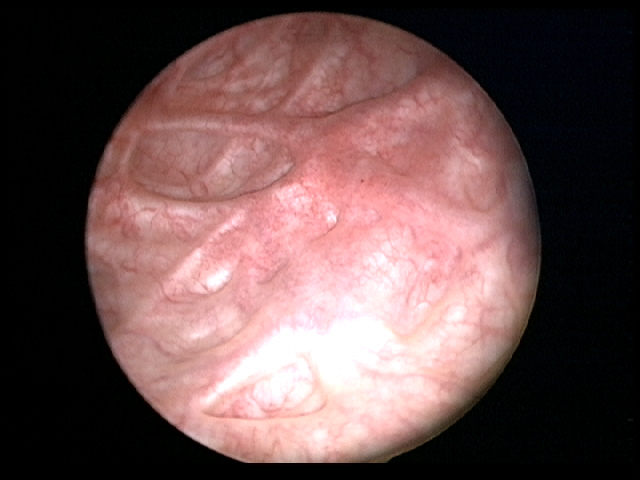
Modality: WLC
Class: Malignant
Subclass: CIS
Lesion: L1
Stage: Tis
Morphology: Non-papillary
Bladder cancer association: Yes